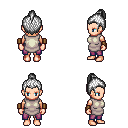
a pixel art fantasy rpg character, female body template, human, light skin, white tunic, magenta pants, white short topknot hairstyle, leather bracers, four views (front, back, left, right), 2x2 character sprite sheet, small pixel art, hard edges, no anti-aliasing